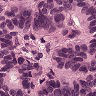
Metastatic tissue present: yes